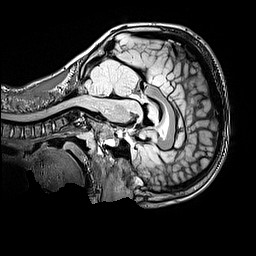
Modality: FLAIR
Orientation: sagittal
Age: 10
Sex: male
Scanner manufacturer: siemens
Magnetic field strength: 3 T
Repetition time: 5 s
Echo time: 0.388 s